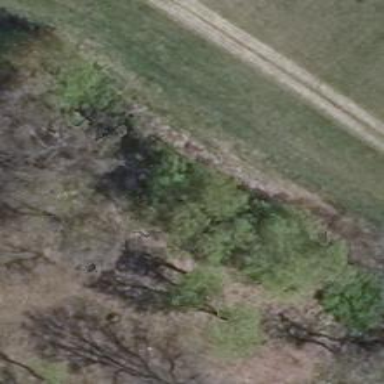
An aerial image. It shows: Forest with evergreen needle-leaved trees.